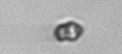
Label: Heterocapsa_rotundata